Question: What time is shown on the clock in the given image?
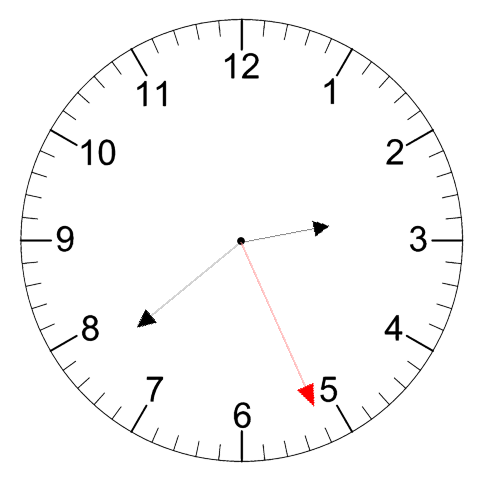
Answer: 02:38:26